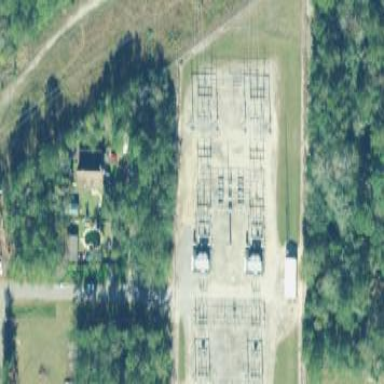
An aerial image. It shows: Power substation with transmission level designation. It is enclosed by fence.